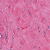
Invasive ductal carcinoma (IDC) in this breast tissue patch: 0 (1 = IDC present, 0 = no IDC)